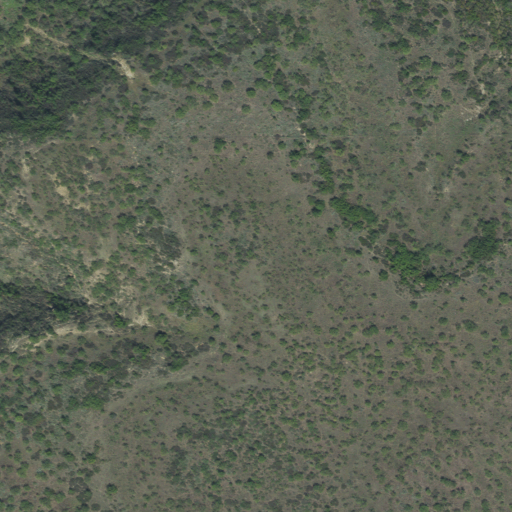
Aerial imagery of mountain in Texas named McCathrine Mountain containing shrub, grassland, and deciduous forest